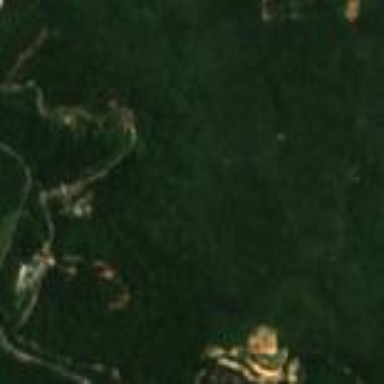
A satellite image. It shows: Forest area with rubber trees.